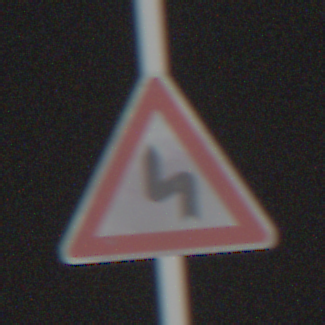
Verkehrszeichen: DoppelkurveZunaechstLinks
Umgebung: Outdoor, Suburban
Tageszeit: MorningAfternoon
Wetter: Clear
Licht: Natural
Jahreszeit: NotSpecified
Kontrast: HighContrast